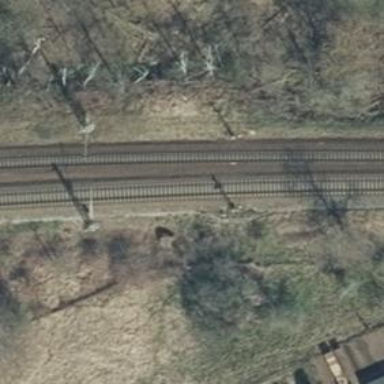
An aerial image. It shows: Railway signal.